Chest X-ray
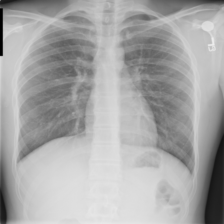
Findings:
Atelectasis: negative
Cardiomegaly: negative
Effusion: negative
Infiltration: negative
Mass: negative
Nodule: negative
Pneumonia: negative
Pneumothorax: negative
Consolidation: negative
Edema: negative
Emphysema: negative
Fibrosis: negative
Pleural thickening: negative
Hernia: negative